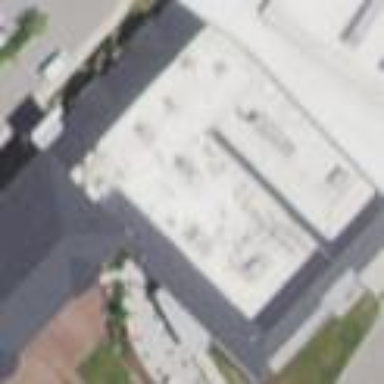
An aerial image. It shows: Restaurant building.